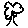
Label: tree